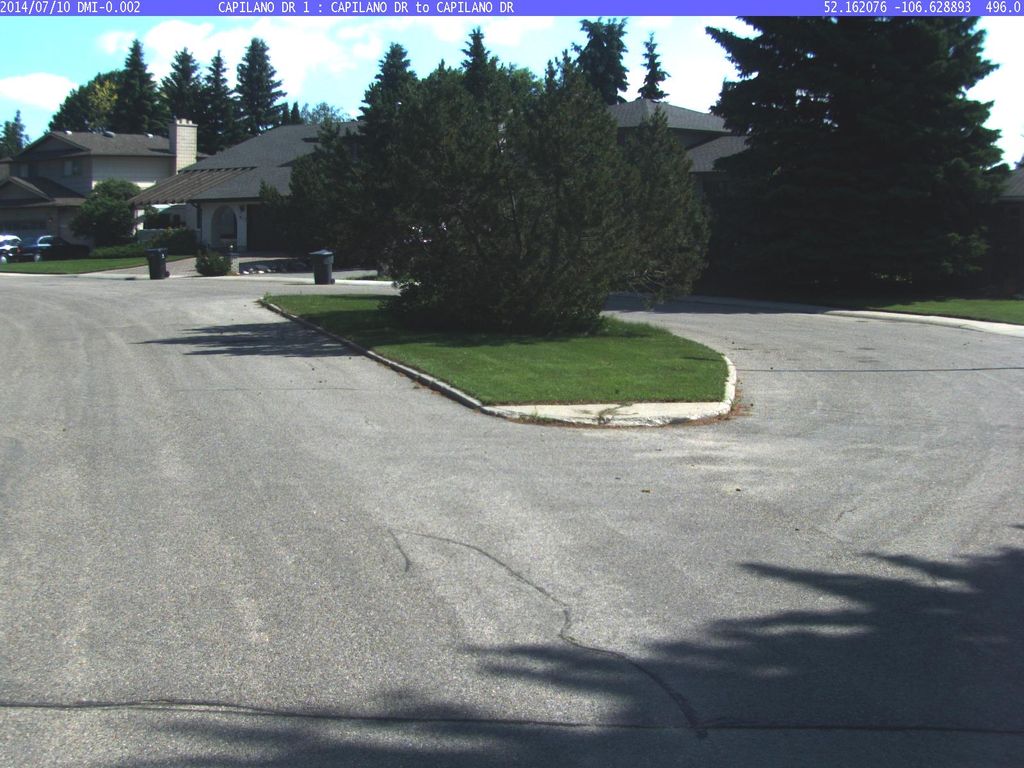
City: saskatoon